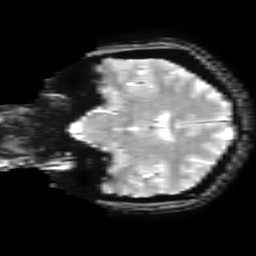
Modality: T2starw
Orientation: coronal
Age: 35
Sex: female
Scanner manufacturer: ge
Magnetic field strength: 3 T
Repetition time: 0.65 s
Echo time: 0.02 s